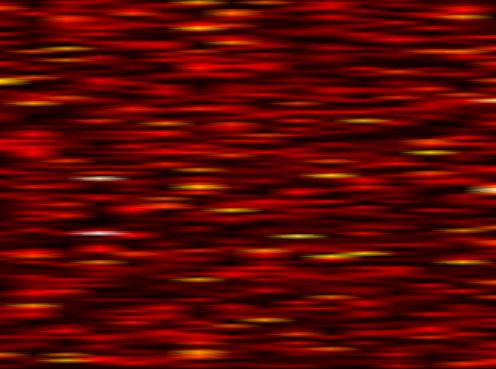
Label: OFDM